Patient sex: F
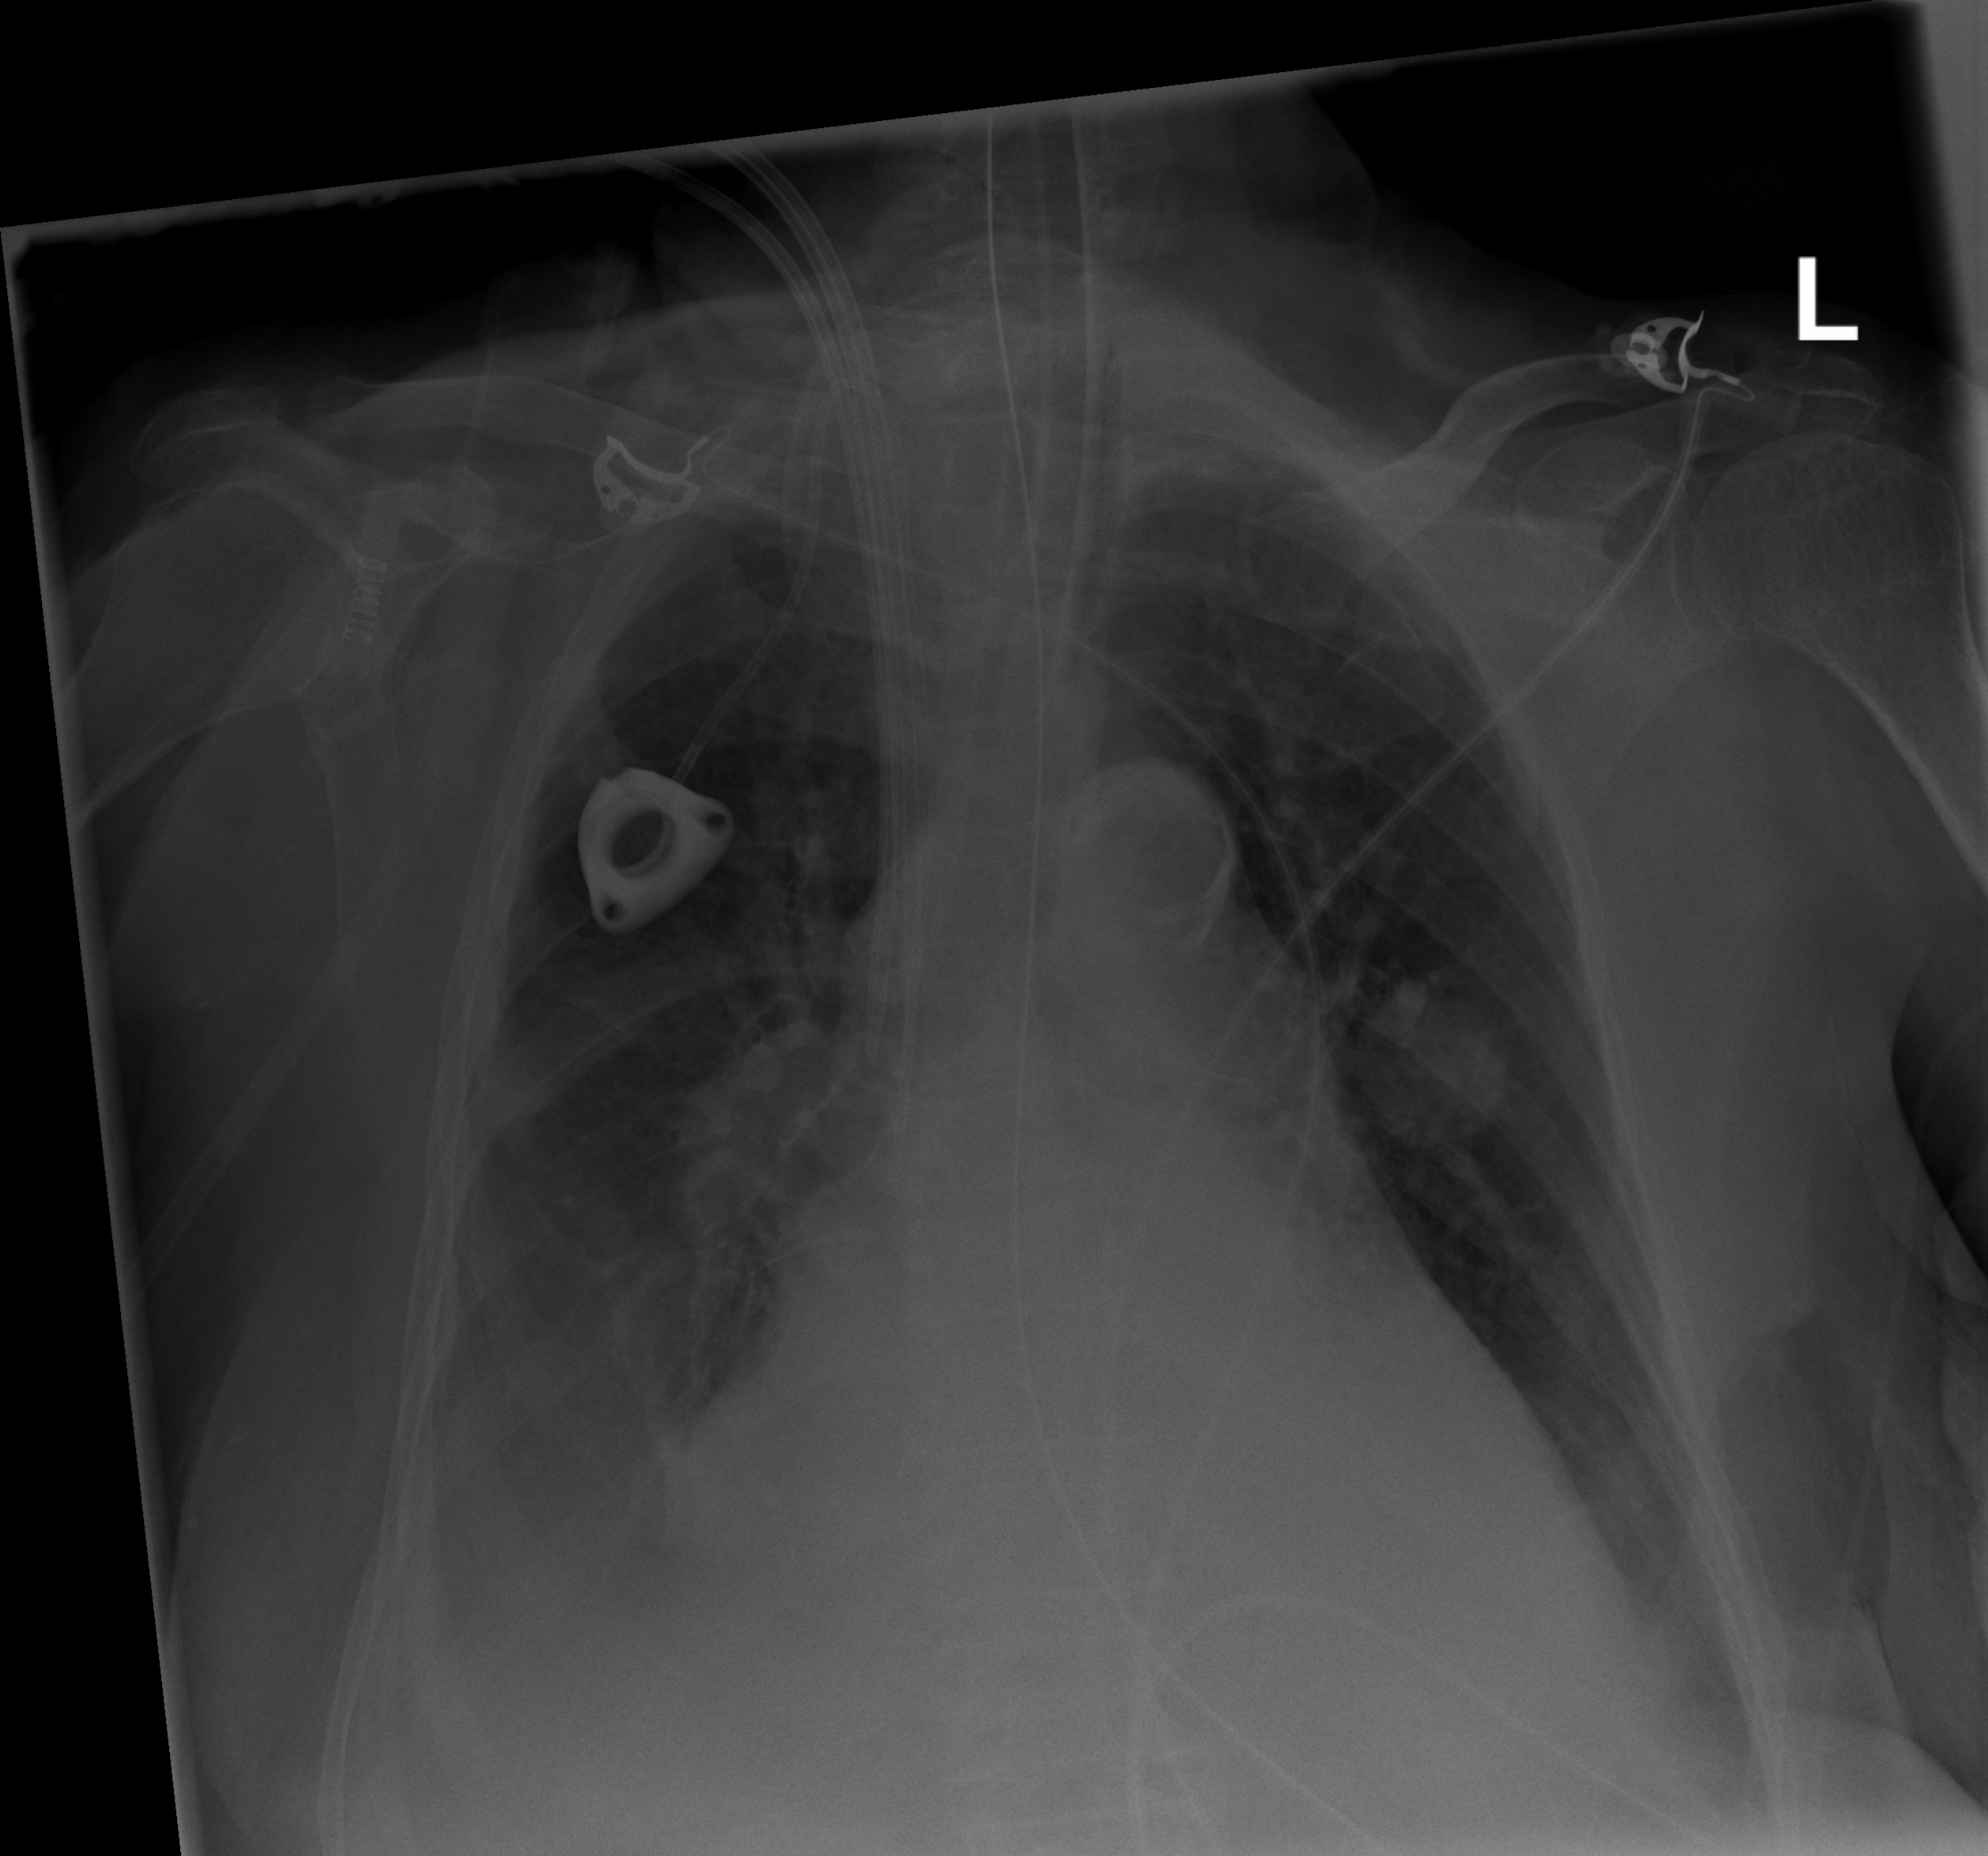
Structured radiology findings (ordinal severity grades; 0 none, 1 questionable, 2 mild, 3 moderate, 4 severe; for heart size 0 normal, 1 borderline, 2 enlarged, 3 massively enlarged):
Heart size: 3
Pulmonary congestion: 2
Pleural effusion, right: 3
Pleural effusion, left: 2
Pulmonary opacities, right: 1
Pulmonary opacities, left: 1
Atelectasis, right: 3
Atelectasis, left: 2